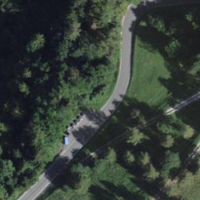
EUNIS habitat code: 44
Species observed at this site:
Tanacetum parthenium